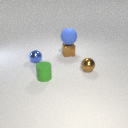
small brown metal cube behind small green rubber cylinder